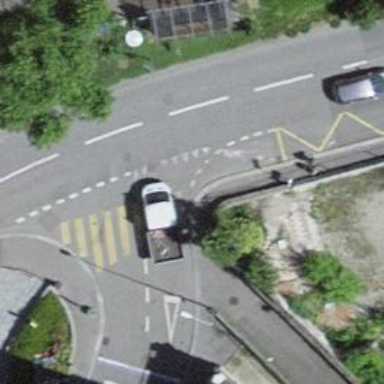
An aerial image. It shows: Road with traffic signals.